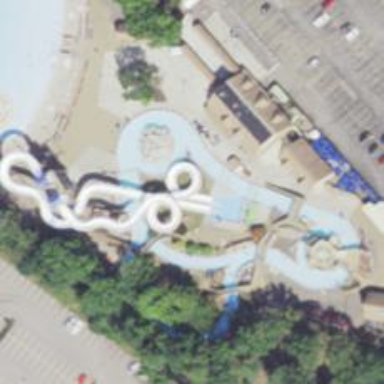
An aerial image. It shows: Water slide attraction.